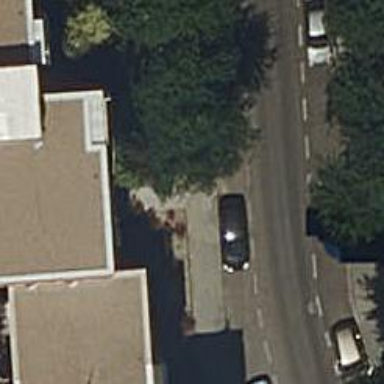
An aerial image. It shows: Paved footway.